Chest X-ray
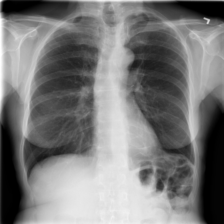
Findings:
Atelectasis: positive
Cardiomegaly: negative
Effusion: negative
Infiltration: negative
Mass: negative
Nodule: negative
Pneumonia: negative
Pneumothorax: negative
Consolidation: negative
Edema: negative
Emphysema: negative
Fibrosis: negative
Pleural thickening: negative
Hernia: negative